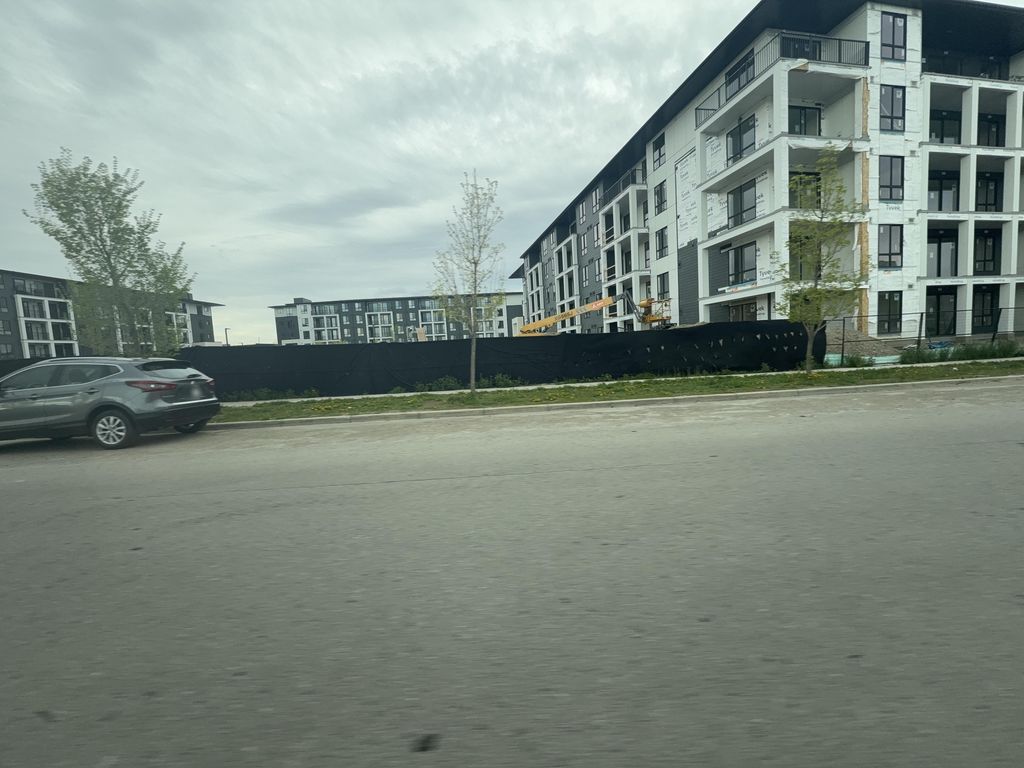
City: calgary